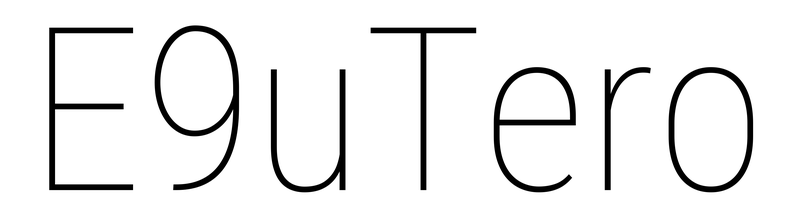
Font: Roboto_Condensed_Thin